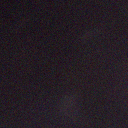
Screen state: off